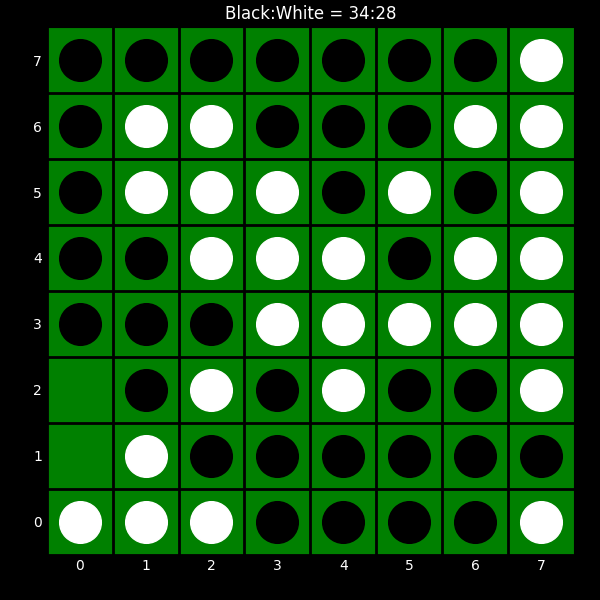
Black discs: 34
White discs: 28